Field crop: tomato
Growth stage: 1
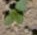
Species: solanum